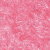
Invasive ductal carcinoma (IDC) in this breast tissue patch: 0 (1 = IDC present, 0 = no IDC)